This wavelet scalogram was computed from a rotor test-rig vibration snapshot. What is the most likely rotor condition (normal, misalignment, unbalance, looseness)?
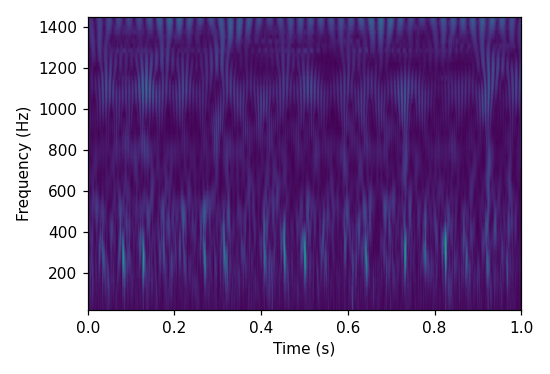
Answer: looseness